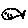
Label: fish